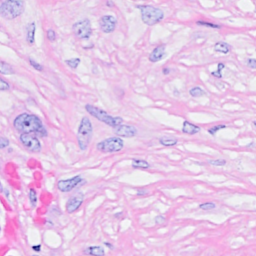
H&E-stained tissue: Breast